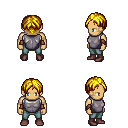
a pixel art fantasy rpg character, male body template, human, tanned skin, steel chest armor, teal pants, blonde parted hairstyle, cloth bracers, maroon shoes, four views (front, back, left, right), 2x2 character sprite sheet, small pixel art, hard edges, no anti-aliasing